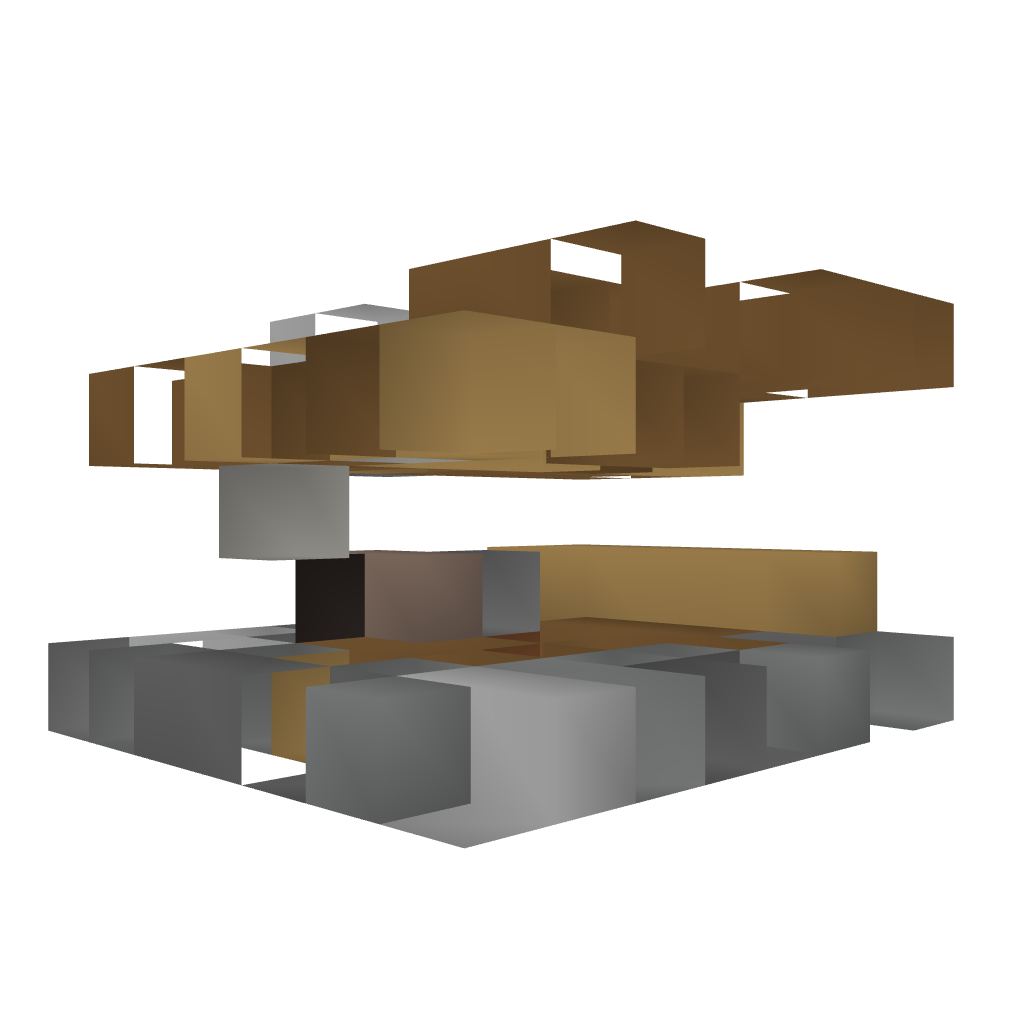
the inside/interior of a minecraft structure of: Small Villa